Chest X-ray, AP view. Patient: 34 years old, sex M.
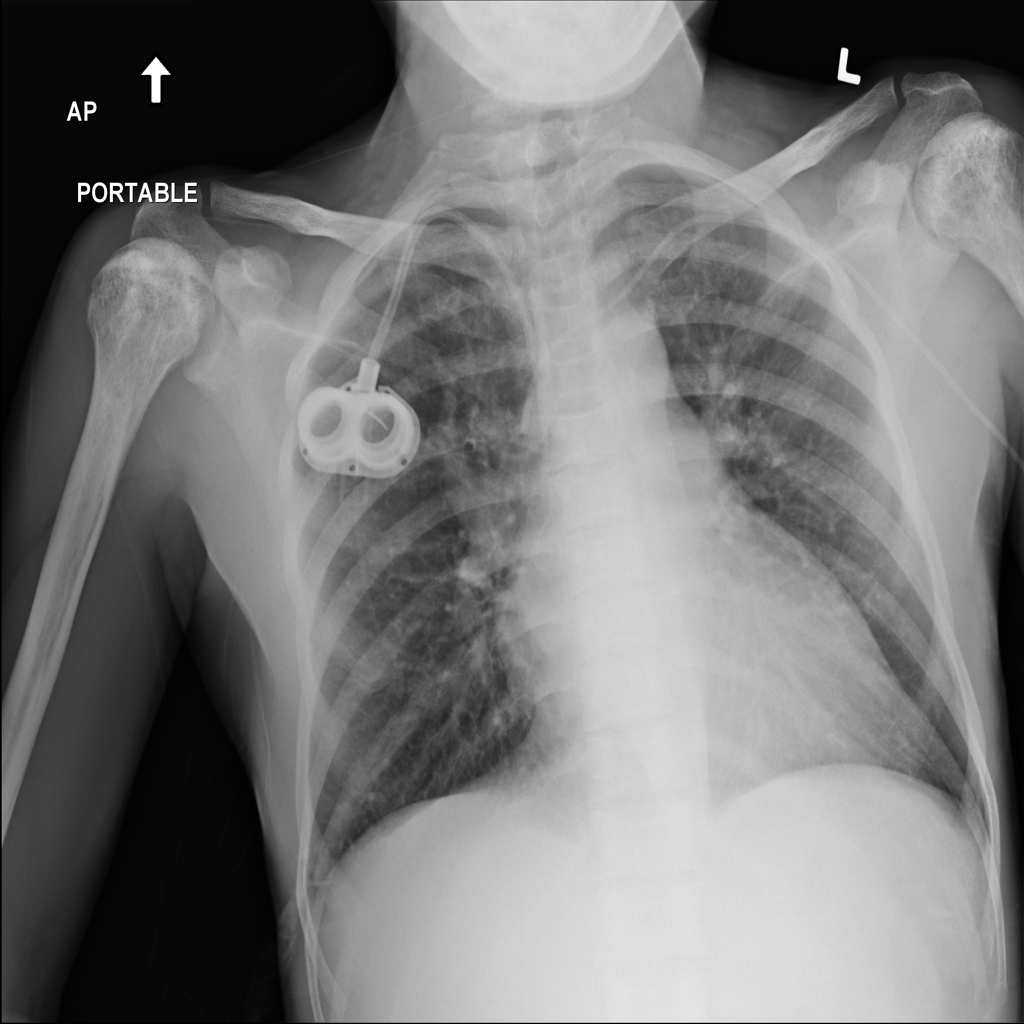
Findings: No Finding